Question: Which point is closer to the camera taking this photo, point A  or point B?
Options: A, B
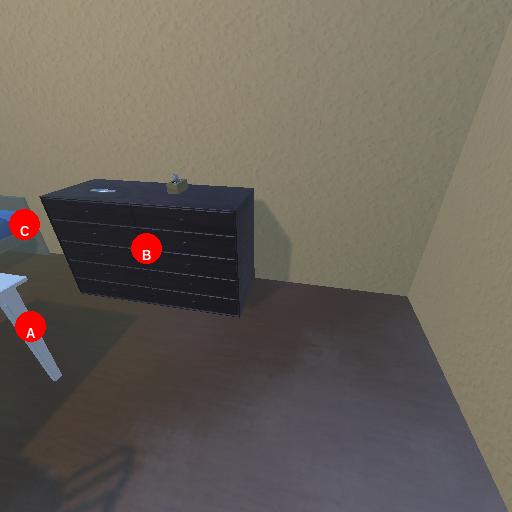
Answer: A